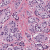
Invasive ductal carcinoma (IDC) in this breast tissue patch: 1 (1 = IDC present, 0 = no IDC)